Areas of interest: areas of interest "Shopping Mall"
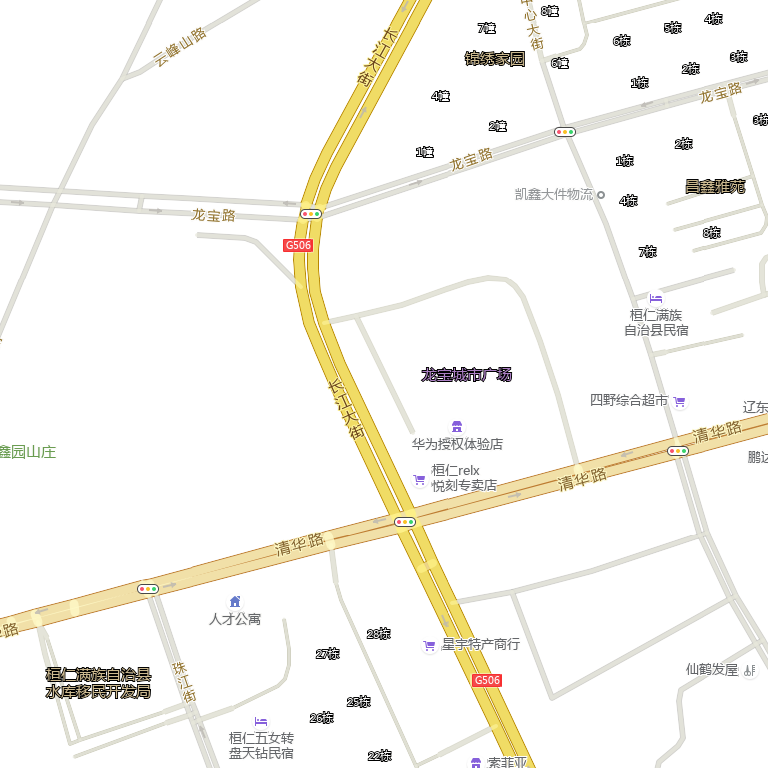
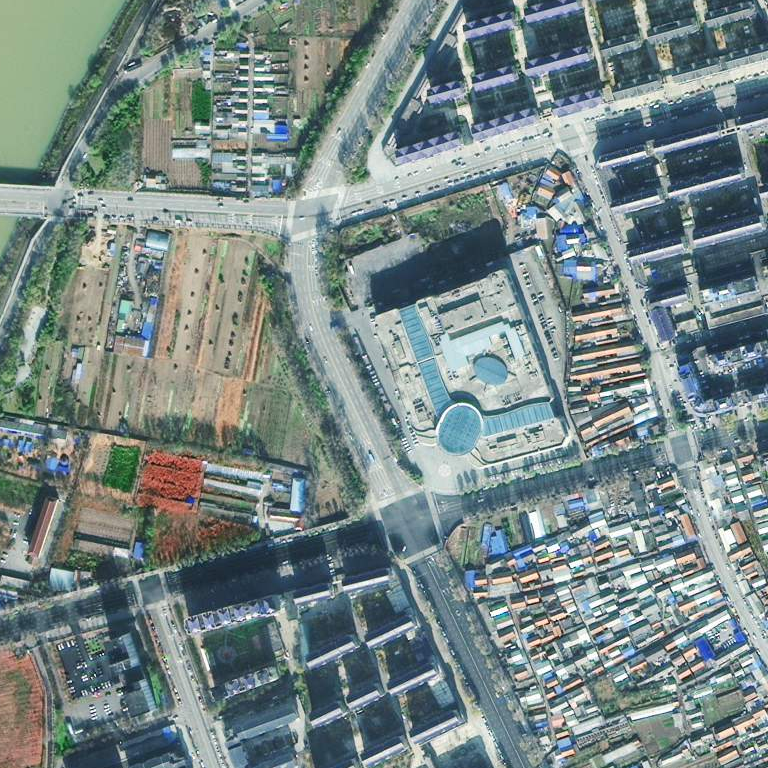